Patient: sex M, age 44
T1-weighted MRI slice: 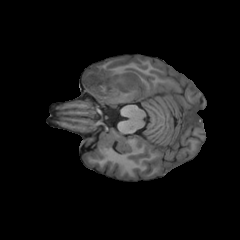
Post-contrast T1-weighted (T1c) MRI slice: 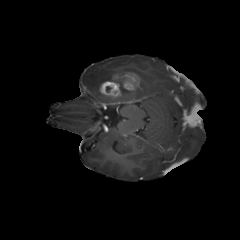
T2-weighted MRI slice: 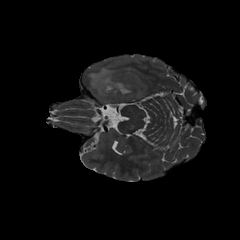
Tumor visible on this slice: yes
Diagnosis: Glioblastoma, IDH-wildtype
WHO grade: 4